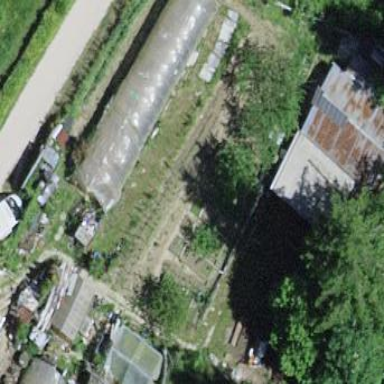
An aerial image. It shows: Greenhouse.